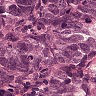
Metastatic tissue present: yes